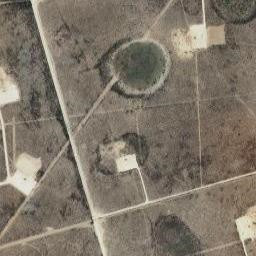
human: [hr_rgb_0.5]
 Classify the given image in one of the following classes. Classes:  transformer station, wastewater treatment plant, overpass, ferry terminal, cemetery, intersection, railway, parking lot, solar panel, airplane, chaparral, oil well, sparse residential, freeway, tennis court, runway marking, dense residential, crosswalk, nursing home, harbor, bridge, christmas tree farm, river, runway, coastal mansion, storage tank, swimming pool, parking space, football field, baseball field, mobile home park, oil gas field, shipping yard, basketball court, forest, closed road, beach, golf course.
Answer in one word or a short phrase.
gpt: oil gas field